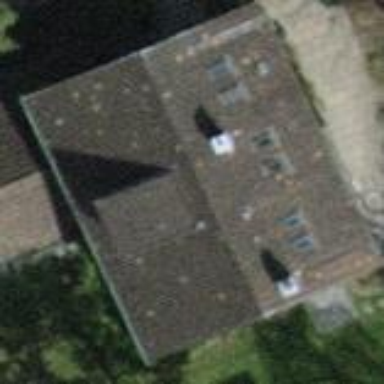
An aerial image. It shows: Building with gabled roof.